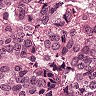
Metastatic tissue present: yes